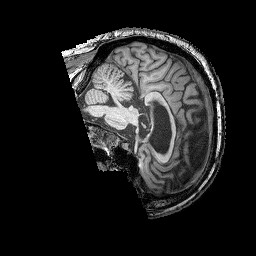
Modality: T1w
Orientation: sagittal
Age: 48
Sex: male
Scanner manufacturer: siemens
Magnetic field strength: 3 T
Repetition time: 2.25 s
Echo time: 0.00415 s